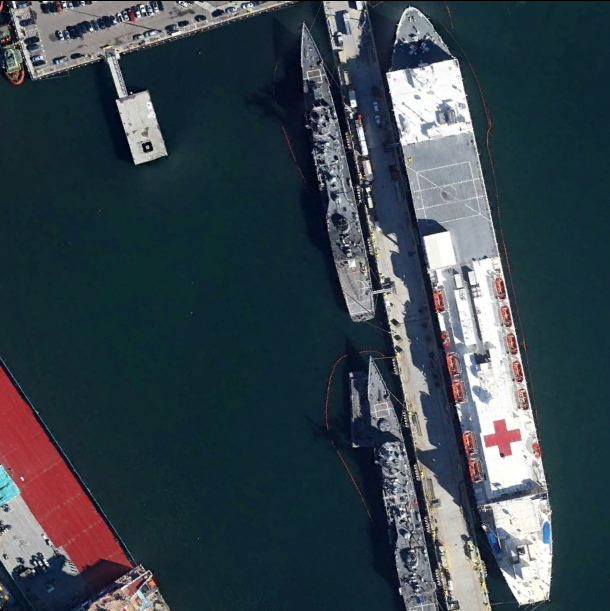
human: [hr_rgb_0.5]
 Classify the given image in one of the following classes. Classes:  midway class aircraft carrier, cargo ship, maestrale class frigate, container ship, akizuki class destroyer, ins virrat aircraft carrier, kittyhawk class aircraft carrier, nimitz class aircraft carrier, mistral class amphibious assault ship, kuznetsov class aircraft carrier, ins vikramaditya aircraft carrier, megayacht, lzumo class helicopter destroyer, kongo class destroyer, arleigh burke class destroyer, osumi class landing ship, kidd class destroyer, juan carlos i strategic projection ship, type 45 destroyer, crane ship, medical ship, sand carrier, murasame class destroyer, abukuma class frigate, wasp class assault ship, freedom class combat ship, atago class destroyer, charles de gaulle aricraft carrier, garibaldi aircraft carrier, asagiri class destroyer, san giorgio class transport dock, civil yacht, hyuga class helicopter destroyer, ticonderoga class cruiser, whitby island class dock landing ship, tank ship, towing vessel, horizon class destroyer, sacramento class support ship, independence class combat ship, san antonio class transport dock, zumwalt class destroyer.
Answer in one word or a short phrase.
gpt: Medical ship